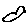
Label: bird